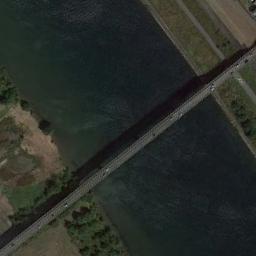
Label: bridge